Aerial crown-view tile of a tropical tree (Barro Colorado Island, Panama), acquired 20240813:
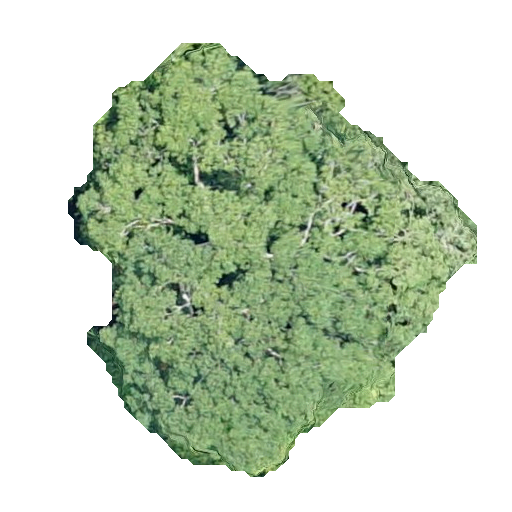
Species: Astronium graveolens
GBIF accepted scientific name: Astronium graveolens
Crown area: 172.735 m²